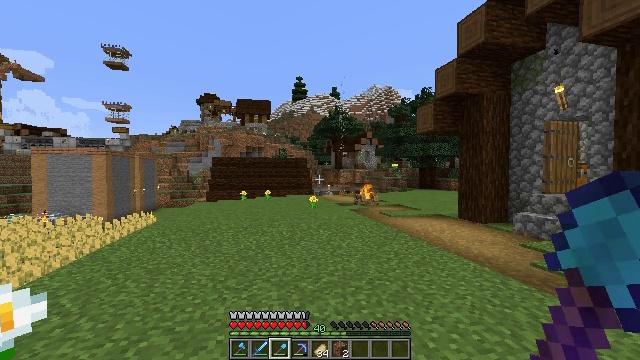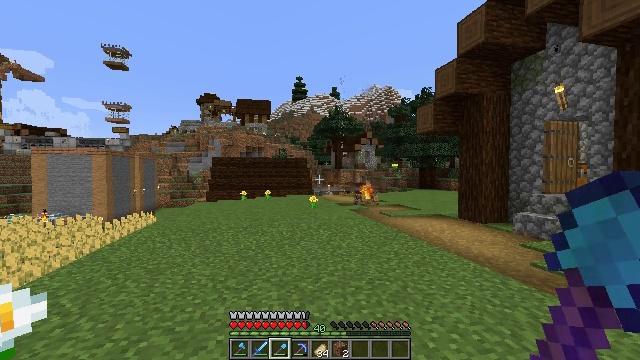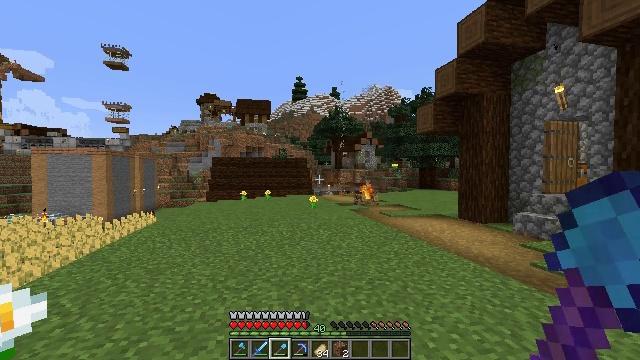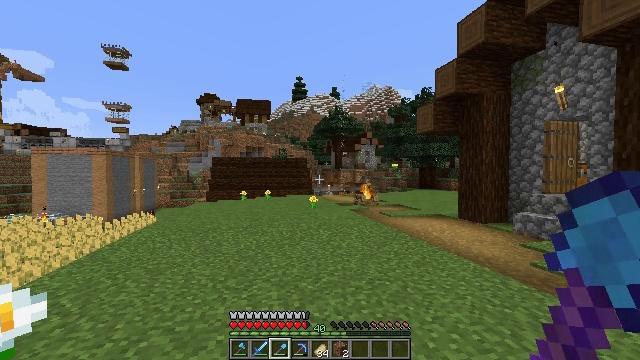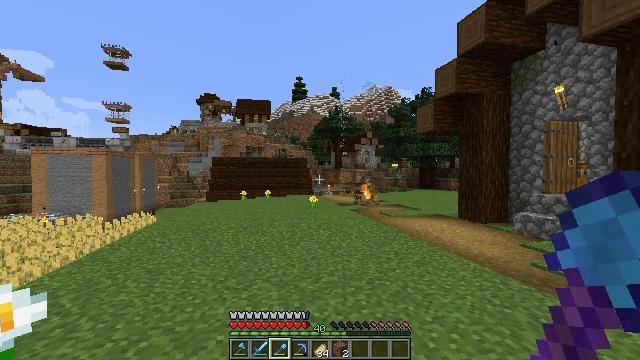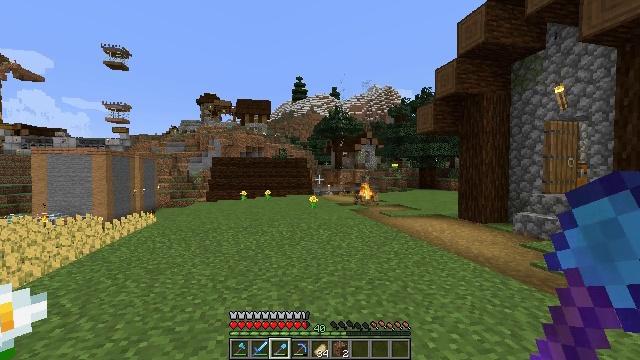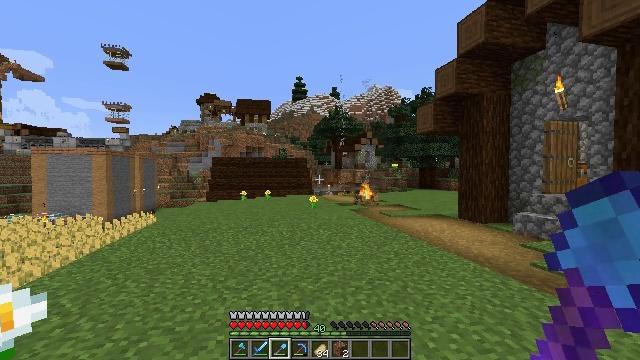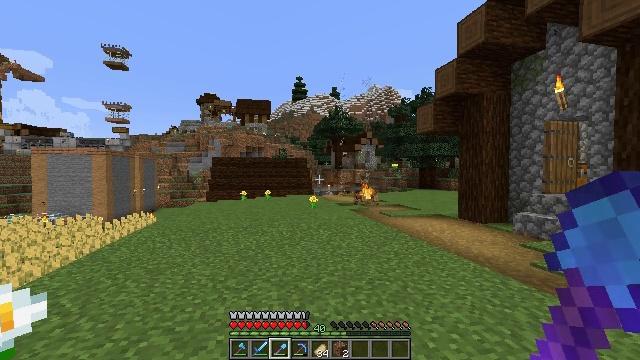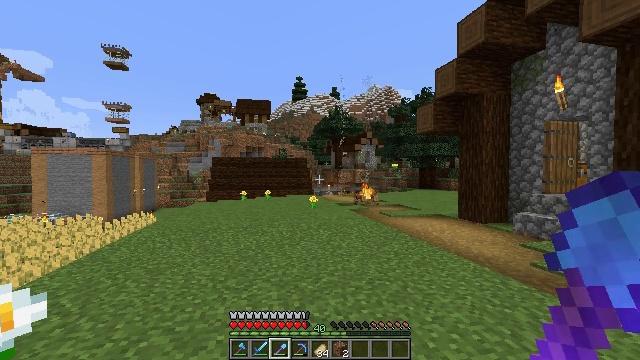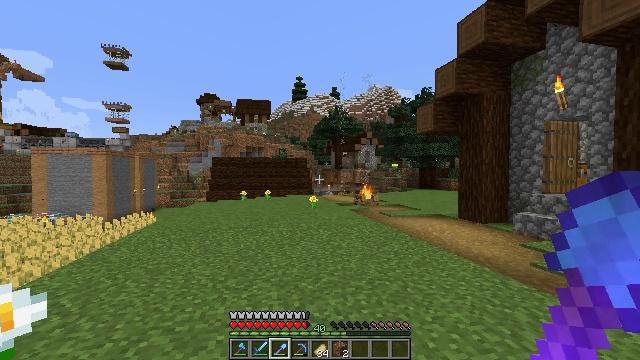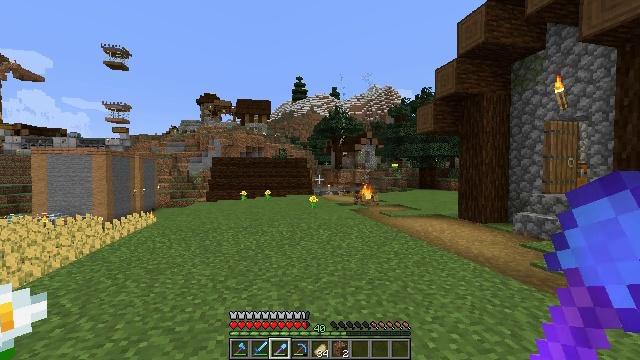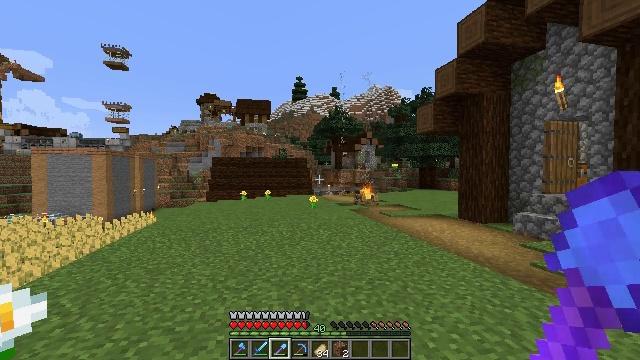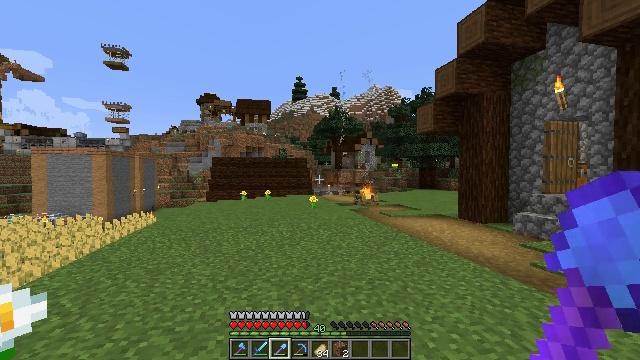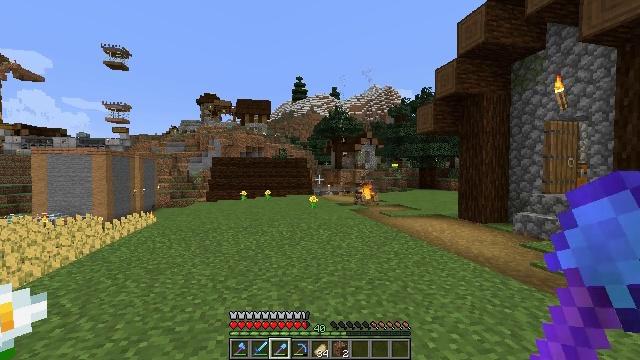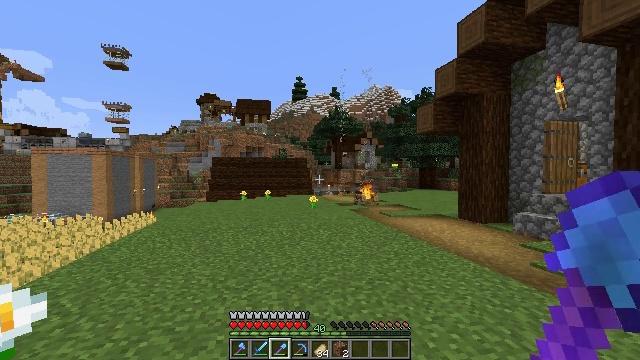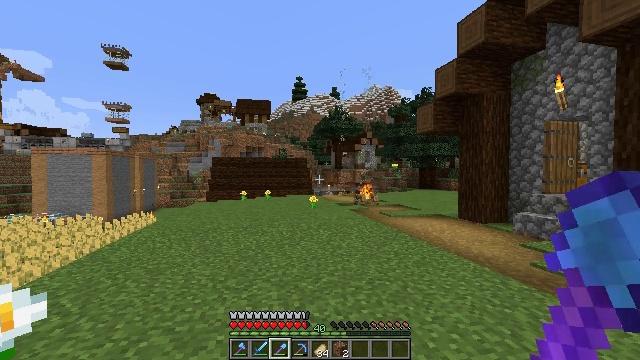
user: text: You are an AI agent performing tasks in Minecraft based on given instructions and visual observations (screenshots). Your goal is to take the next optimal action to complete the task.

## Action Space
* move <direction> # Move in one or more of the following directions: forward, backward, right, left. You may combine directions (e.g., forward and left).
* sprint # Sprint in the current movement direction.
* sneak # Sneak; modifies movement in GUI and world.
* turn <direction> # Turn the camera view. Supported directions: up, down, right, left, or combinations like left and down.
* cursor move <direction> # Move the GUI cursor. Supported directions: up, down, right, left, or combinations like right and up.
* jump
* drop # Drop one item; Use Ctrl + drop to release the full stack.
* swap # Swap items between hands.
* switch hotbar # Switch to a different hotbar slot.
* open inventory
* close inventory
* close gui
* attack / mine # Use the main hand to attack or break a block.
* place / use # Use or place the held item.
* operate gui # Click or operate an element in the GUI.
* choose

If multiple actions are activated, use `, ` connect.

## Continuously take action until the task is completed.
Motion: motion action
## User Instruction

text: Collect wheat crops.
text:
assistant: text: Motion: no_op
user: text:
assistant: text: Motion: no_op
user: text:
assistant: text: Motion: no_op
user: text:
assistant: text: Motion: no_op
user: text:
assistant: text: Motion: no_op
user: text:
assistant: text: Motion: no_op
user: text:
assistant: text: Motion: no_op
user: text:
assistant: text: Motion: no_op
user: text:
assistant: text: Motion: no_op
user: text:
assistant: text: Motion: no_op
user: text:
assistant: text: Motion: no_op
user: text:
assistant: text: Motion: no_op
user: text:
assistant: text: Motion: no_op
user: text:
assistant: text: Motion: no_op
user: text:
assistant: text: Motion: no_op
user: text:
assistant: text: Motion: no_op
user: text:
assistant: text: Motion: no_op
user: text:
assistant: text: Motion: no_op
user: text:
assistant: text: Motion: no_op
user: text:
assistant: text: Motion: no_op
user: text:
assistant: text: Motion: no_op
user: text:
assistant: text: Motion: no_op
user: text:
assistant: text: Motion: no_op
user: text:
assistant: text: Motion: no_op
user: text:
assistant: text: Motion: no_op
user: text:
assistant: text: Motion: no_op
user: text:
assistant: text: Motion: no_op
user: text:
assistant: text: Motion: no_op
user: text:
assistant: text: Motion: no_op
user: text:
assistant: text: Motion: no_op